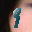
Label: 9